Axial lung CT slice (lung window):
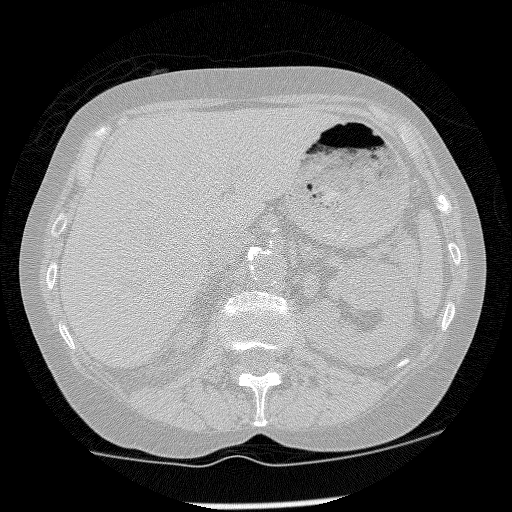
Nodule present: no